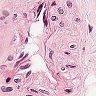
Metastatic tissue present: no